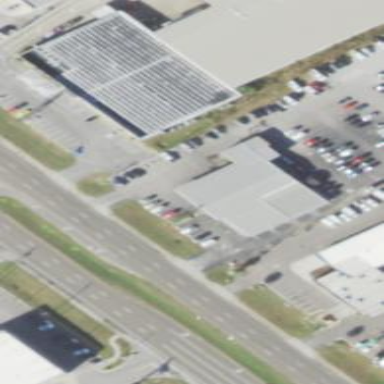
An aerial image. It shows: Car rental service.